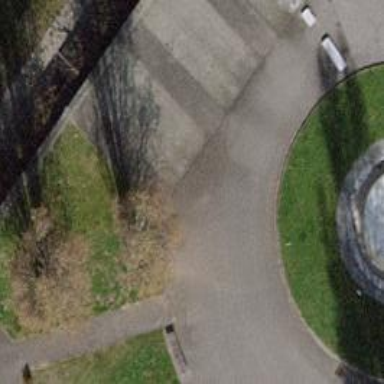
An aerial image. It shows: Motorcycle parking area.